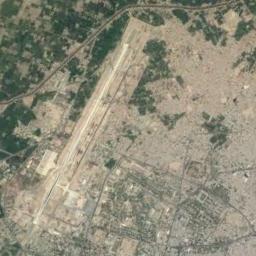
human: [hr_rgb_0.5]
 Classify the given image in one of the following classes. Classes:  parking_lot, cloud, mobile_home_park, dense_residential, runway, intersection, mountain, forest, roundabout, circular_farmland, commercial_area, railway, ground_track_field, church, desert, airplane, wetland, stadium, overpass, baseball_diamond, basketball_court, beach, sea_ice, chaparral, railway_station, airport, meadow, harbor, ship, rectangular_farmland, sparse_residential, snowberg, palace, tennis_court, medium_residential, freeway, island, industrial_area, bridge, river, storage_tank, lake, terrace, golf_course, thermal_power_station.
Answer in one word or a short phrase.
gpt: airport